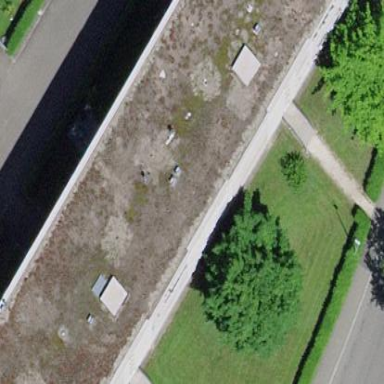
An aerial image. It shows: Apartment building with flat roof.